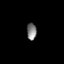
Tissue: lung
Cell type: T cells
Senescence score: 0.1869
Nuclear area (px): 157
Mean DAPI intensity: 129.459